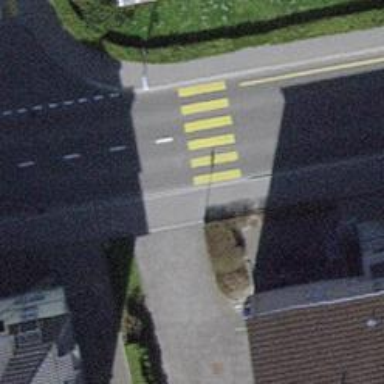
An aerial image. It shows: Marked crossing with zebra stripes on the road.